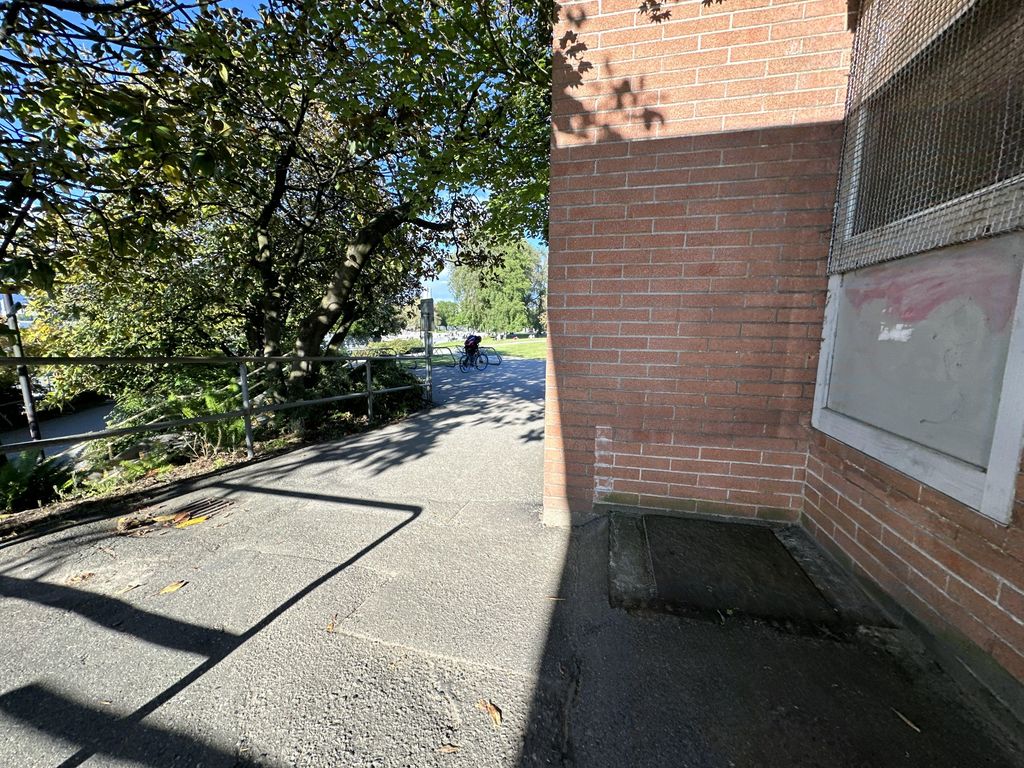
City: vancouver